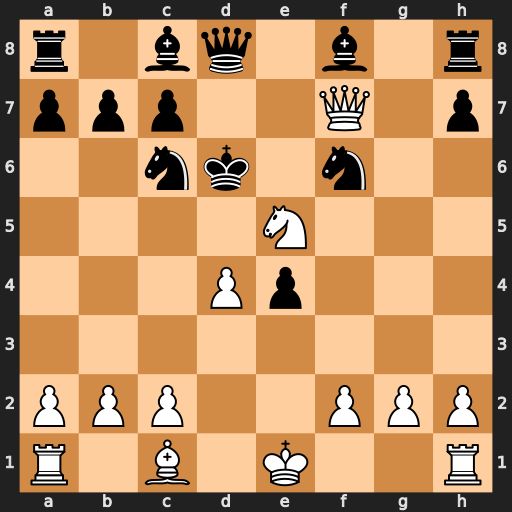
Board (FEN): r1bq1b1r/ppp2Q1p/2nk1n2/4N3/3Pp3/8/PPP2PPP/R1B1K2R
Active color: w
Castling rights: KQ
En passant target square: -
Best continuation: Nc4#